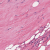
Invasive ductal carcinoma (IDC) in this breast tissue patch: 0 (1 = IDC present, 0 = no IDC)